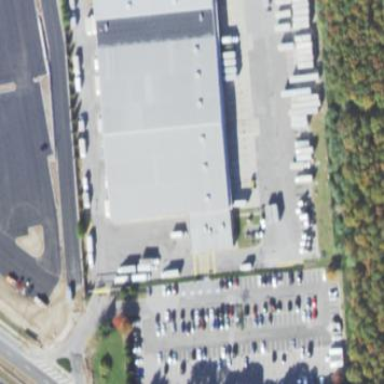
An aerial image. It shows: Commercial building.